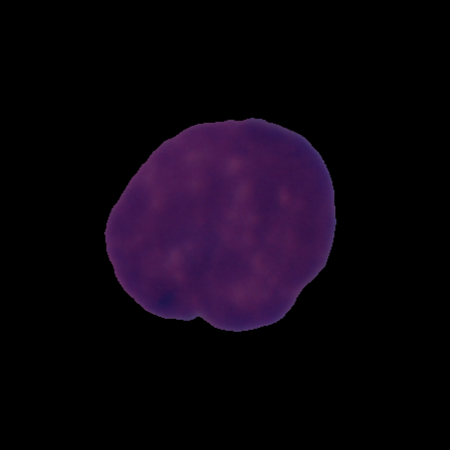
Label: cancer